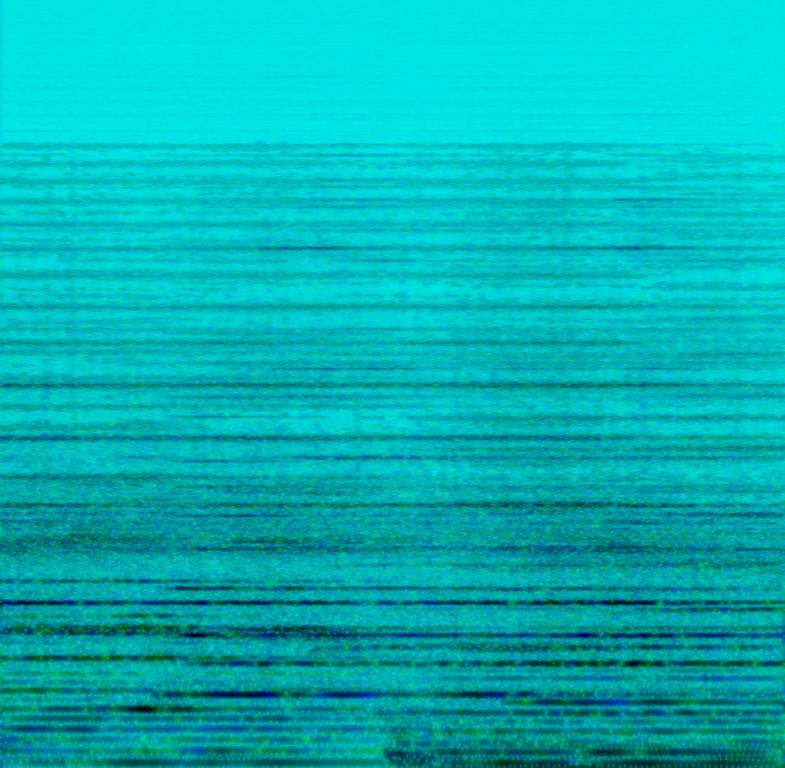
A string ensemble is playing a sad melody together with a female choir singing. The recording is full of reverb and sounds very atmospheric and epic. This song may be playing in a sad movie-scene.